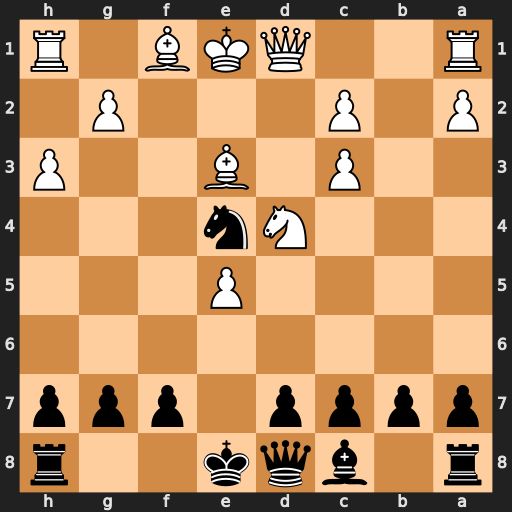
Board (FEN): r1bqk2r/pppp1ppp/8/4P3/3Nn3/2P1B2P/P1P3P1/R2QKB1R
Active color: b
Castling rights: KQkq
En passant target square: -
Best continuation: Qh4+ Ke2 Nxc3+ Kd2 Nxd1